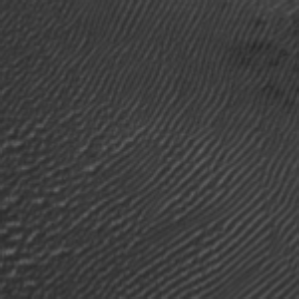
Label: frost